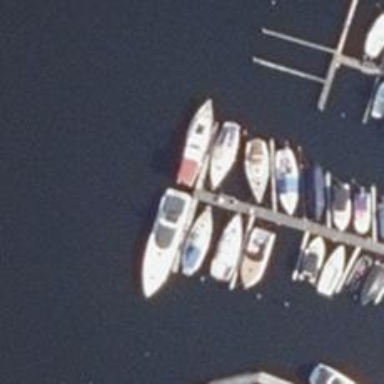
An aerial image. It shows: Man-made pier.